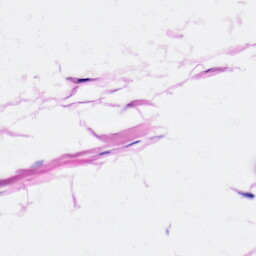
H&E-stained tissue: Heart